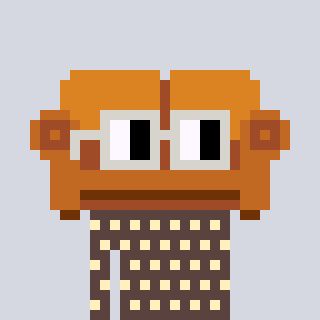
a pixel art character with square light gray glasses, a couch-shaped head and a darkbrown-colored body on a cool background